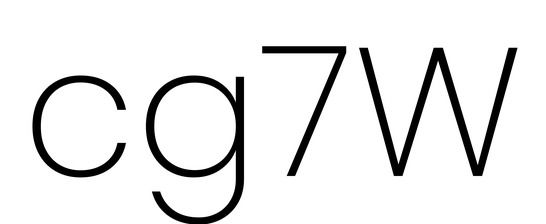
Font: Poppins-ExtraLight